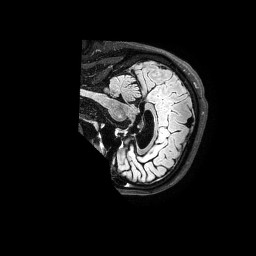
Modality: FLAIR
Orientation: sagittal
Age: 37
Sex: male
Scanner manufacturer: philips
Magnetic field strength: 3 T
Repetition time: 4.8 s
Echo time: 0.2755 s